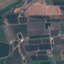
Land use / land cover class: PermanentCrop